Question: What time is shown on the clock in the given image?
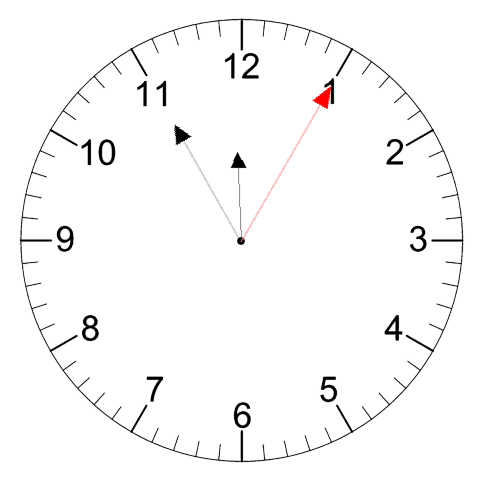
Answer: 11:55:05